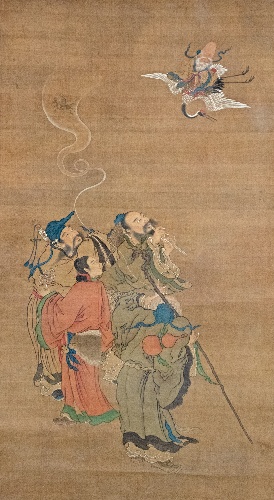
Title: 八仙図|Eight Daoist Immortals Welcoming Jurōjin
Date: 17th century
Object type: Hanging scroll
Classification: Paintings
Medium: Hanging scroll; ink and color on silk
Culture: Japan
Period: Edo period (1615–1868)
Dimensions: Image: 55 1/4 in. × 31 in. (140.3 × 78.7 cm)
Overall with mounting: 93 1/2 × 36 1/4 in. (237.5 × 92.1 cm)
Overall with knobs: 93 1/2 × 39 1/2 in. (237.5 × 100.3 cm)
Department: Asian Art
Credit line: Charles Stewart Smith Collection, Gift of Mrs. Charles Stewart Smith, Charles Stewart Smith Jr., and Howard Caswell Smith, in memory of Charles Stewart Smith, 1914
Accession year: 1914
Repository: Metropolitan Museum of Art, New York, NY
Tags: Cranes|Men|Daoism